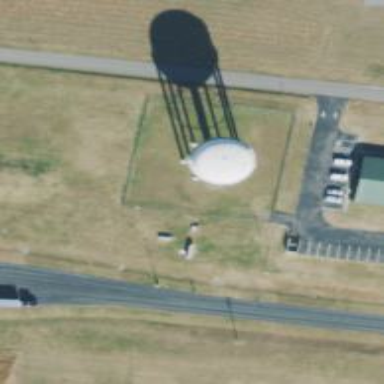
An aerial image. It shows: Water tower that is man-made.